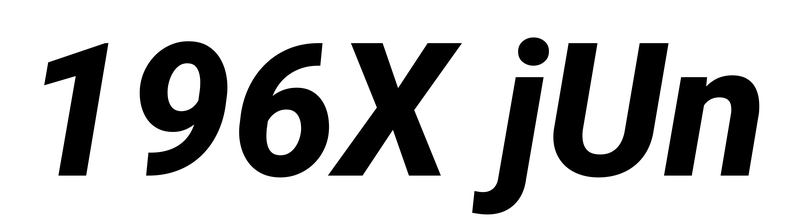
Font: Roboto-Italic_ExtraBold_Italic